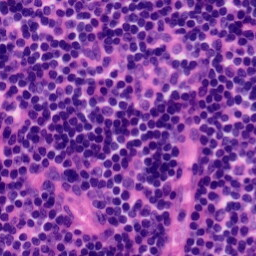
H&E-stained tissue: Tonsil